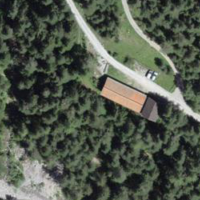
EUNIS habitat code: 43
Species observed at this site:
Epipactis atrorubens